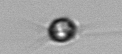
Label: Acanthoica_quattrospina